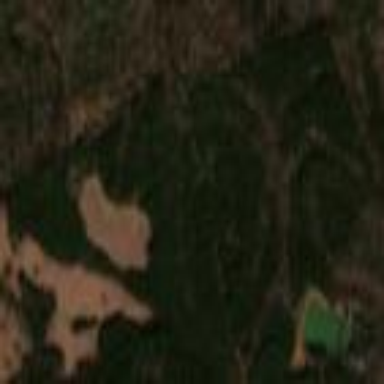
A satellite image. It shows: Evergreen forest with needle-leaved trees.